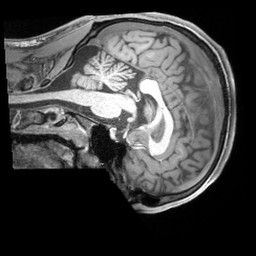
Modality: T1w
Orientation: sagittal
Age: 21
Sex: male
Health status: ill
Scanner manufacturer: siemens
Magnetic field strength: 3 T
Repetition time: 2.2 s
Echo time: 0.00218 s